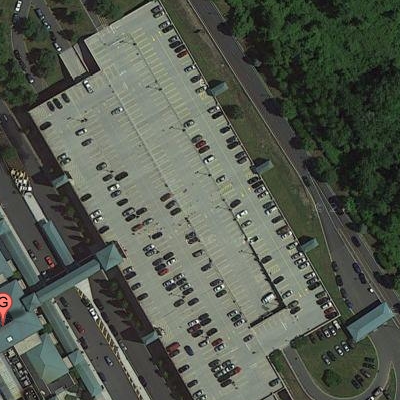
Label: Parking